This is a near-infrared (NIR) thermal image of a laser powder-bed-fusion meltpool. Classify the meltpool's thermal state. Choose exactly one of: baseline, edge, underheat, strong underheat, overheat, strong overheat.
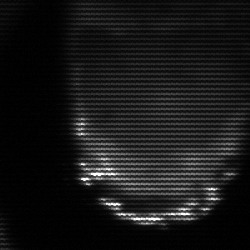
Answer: edge